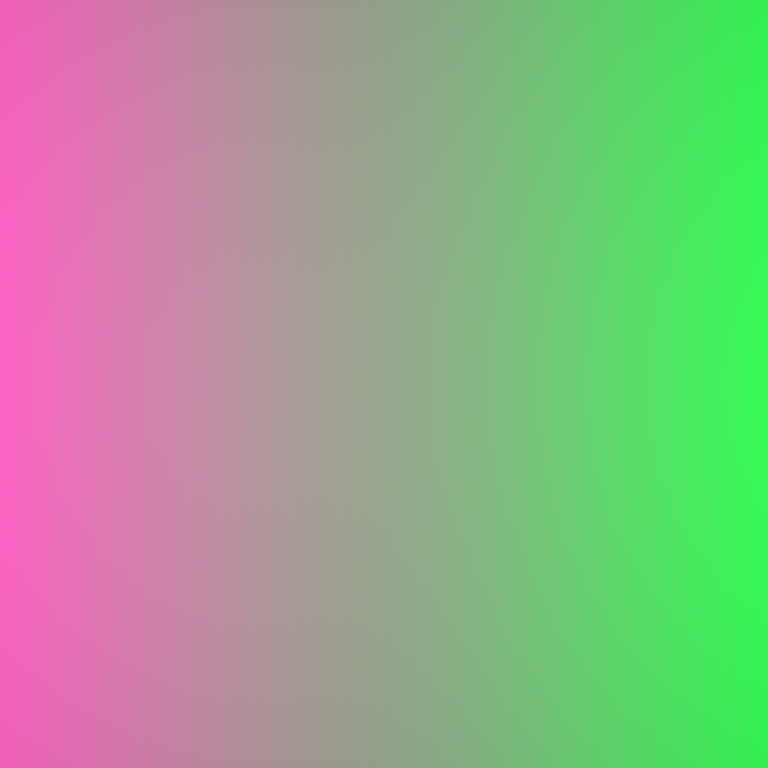
Abstract light effect, smooth gradient from pink to green, calm atmosphere, soft blend, no room, no furniture, no objects.